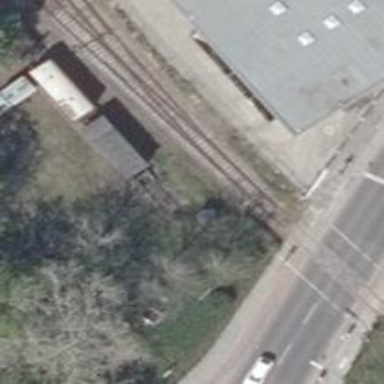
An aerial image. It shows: Railway switch.